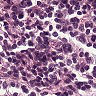
Metastatic tissue present: no